Field crop: tomato
Growth stage: 1
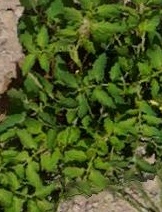
Species: tomato